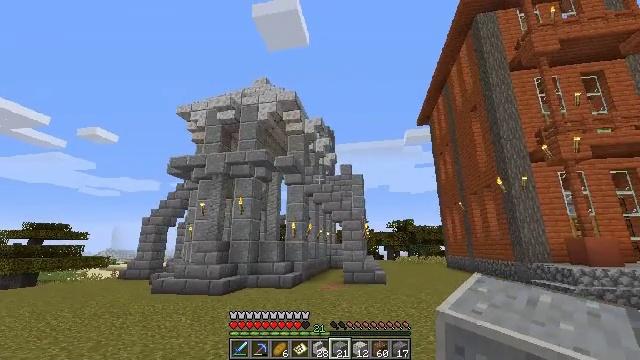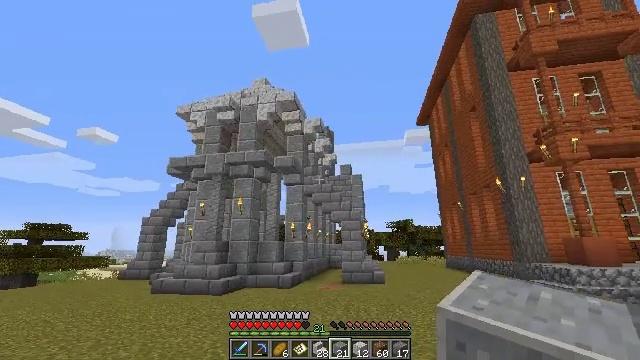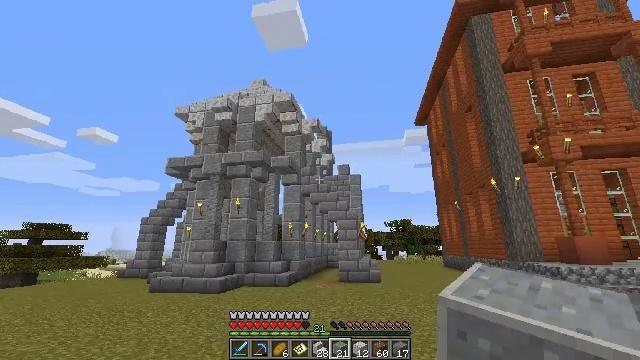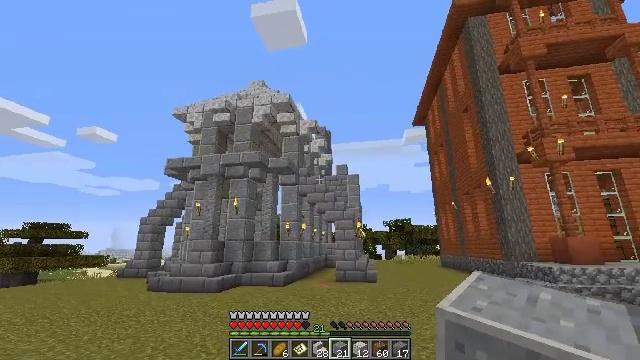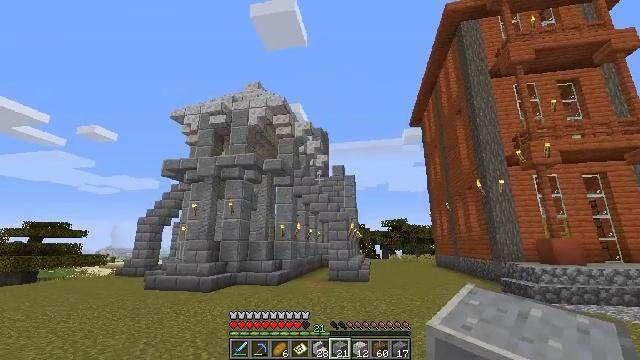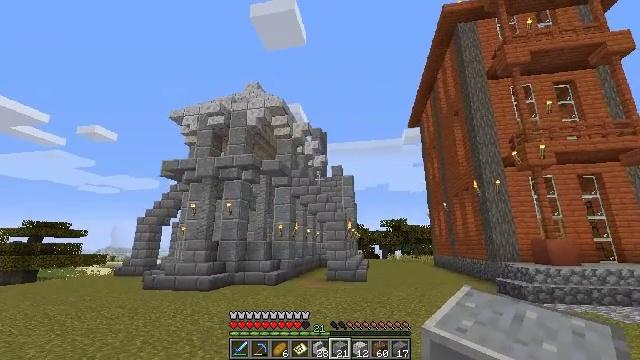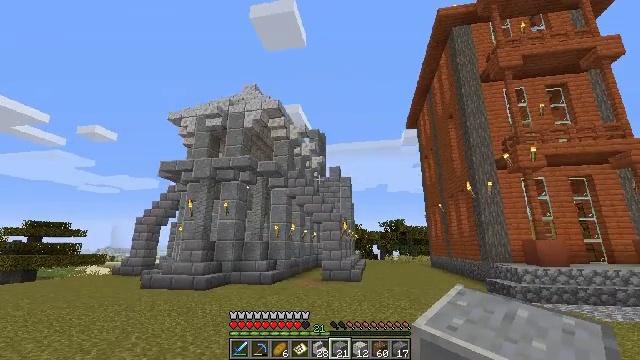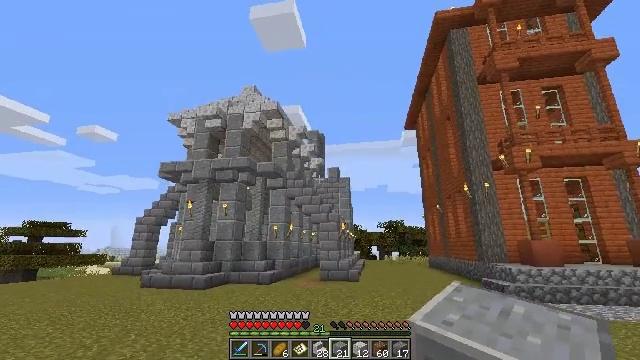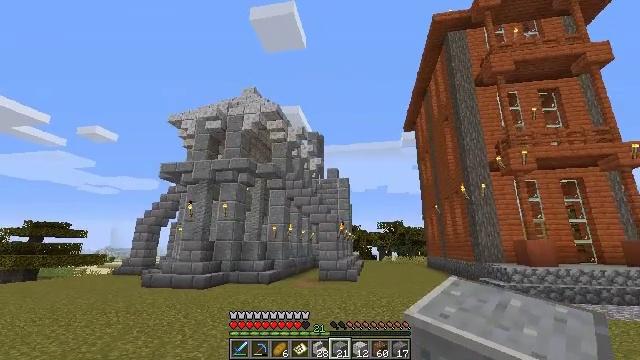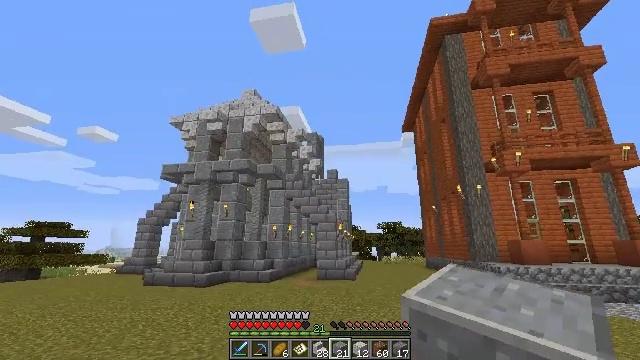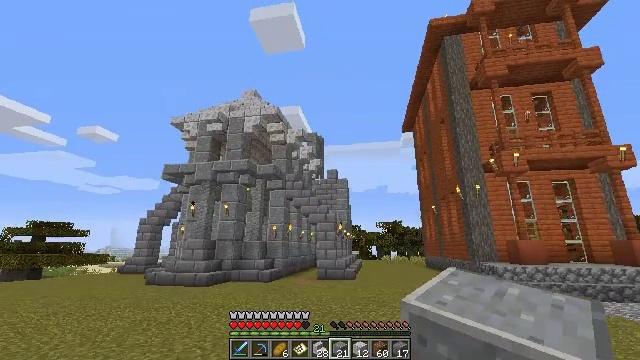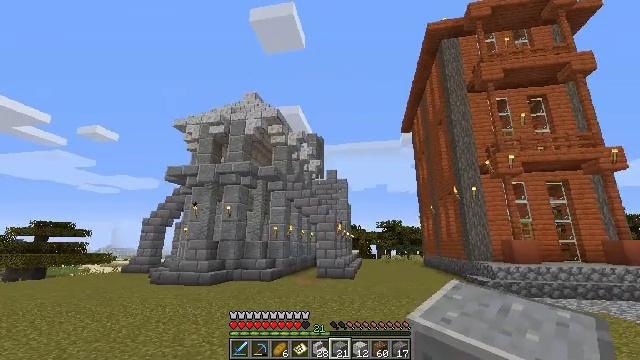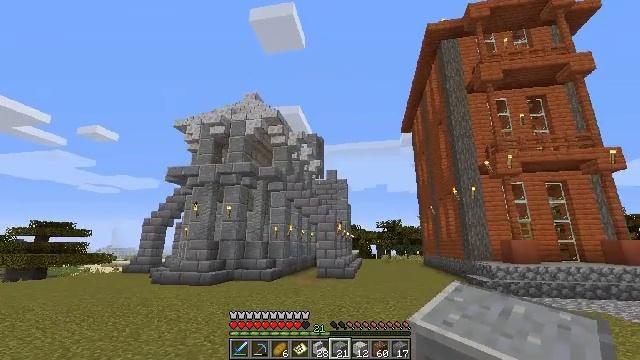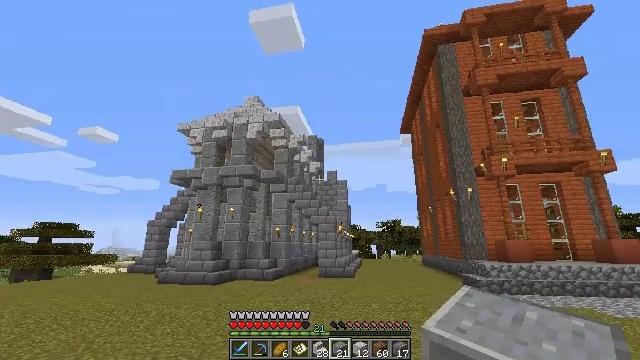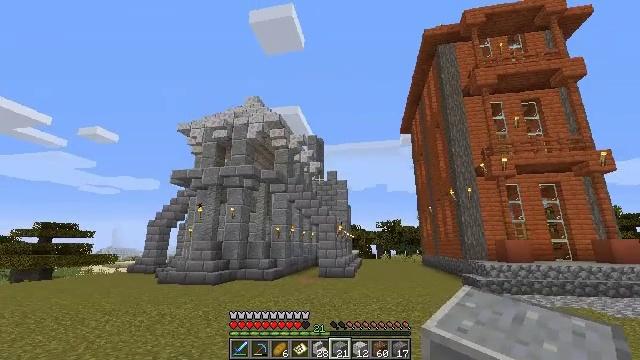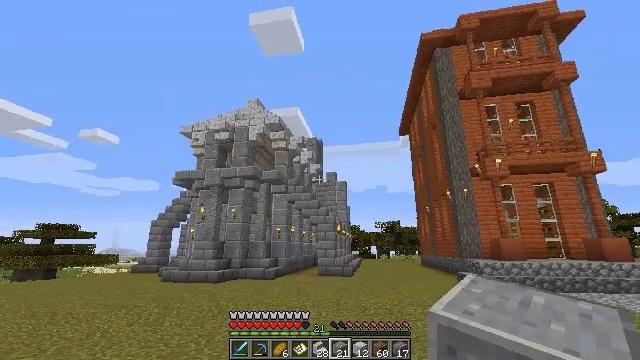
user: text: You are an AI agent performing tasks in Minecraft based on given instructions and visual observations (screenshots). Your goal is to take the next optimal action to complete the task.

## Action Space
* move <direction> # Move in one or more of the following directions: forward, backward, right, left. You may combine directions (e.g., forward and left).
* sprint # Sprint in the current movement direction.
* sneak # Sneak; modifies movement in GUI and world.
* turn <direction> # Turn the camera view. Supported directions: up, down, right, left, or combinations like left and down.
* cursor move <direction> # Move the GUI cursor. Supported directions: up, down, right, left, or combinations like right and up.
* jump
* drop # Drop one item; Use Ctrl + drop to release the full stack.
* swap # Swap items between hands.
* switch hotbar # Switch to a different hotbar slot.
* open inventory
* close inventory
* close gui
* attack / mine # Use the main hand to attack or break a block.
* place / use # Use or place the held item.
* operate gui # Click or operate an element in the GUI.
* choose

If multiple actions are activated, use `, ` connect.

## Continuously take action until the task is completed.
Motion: motion action
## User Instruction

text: Attack the polished andesite to gather it.
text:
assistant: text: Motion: move back and move right
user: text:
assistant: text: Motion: move back and move right
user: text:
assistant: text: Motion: move back and move right
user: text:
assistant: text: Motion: move back and move right
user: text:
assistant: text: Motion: move back and move right
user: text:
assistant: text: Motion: move back and move right
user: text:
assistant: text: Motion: move back
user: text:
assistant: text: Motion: move back
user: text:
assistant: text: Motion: move back
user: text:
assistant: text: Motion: move back
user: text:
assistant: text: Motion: move back
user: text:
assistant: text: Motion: move back
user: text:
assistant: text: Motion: move back
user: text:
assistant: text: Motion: move back
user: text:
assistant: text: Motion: move back and move right
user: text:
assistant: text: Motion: move back and move right
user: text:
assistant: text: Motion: move back and move right
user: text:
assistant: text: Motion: move back and move right
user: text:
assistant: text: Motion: move back and move right
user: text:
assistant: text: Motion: move right
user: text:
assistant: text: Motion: move right
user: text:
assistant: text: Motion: move right
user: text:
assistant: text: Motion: move right
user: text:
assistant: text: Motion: move right
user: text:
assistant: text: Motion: move right
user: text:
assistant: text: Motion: move right
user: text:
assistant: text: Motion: move right
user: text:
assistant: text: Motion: move right
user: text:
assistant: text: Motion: move right
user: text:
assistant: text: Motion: move right